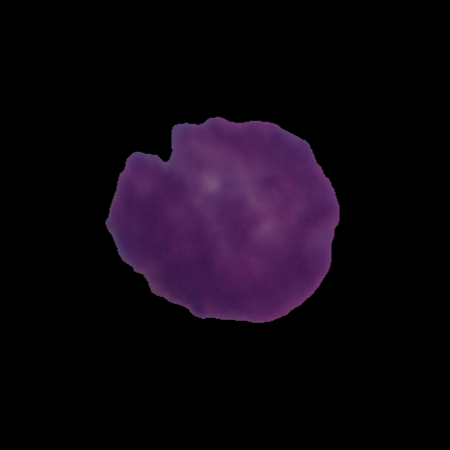
Label: cancer